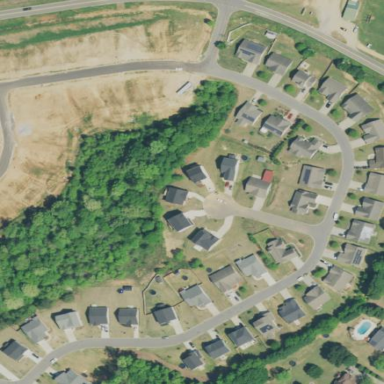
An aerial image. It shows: Residential area within neighborhood.